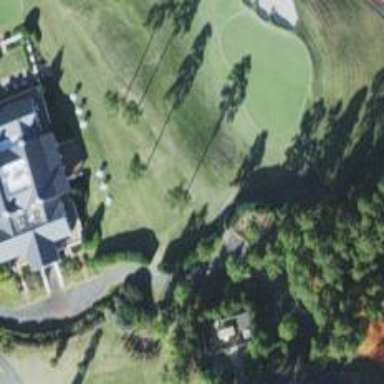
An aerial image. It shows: Pathway for golfing.